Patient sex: F
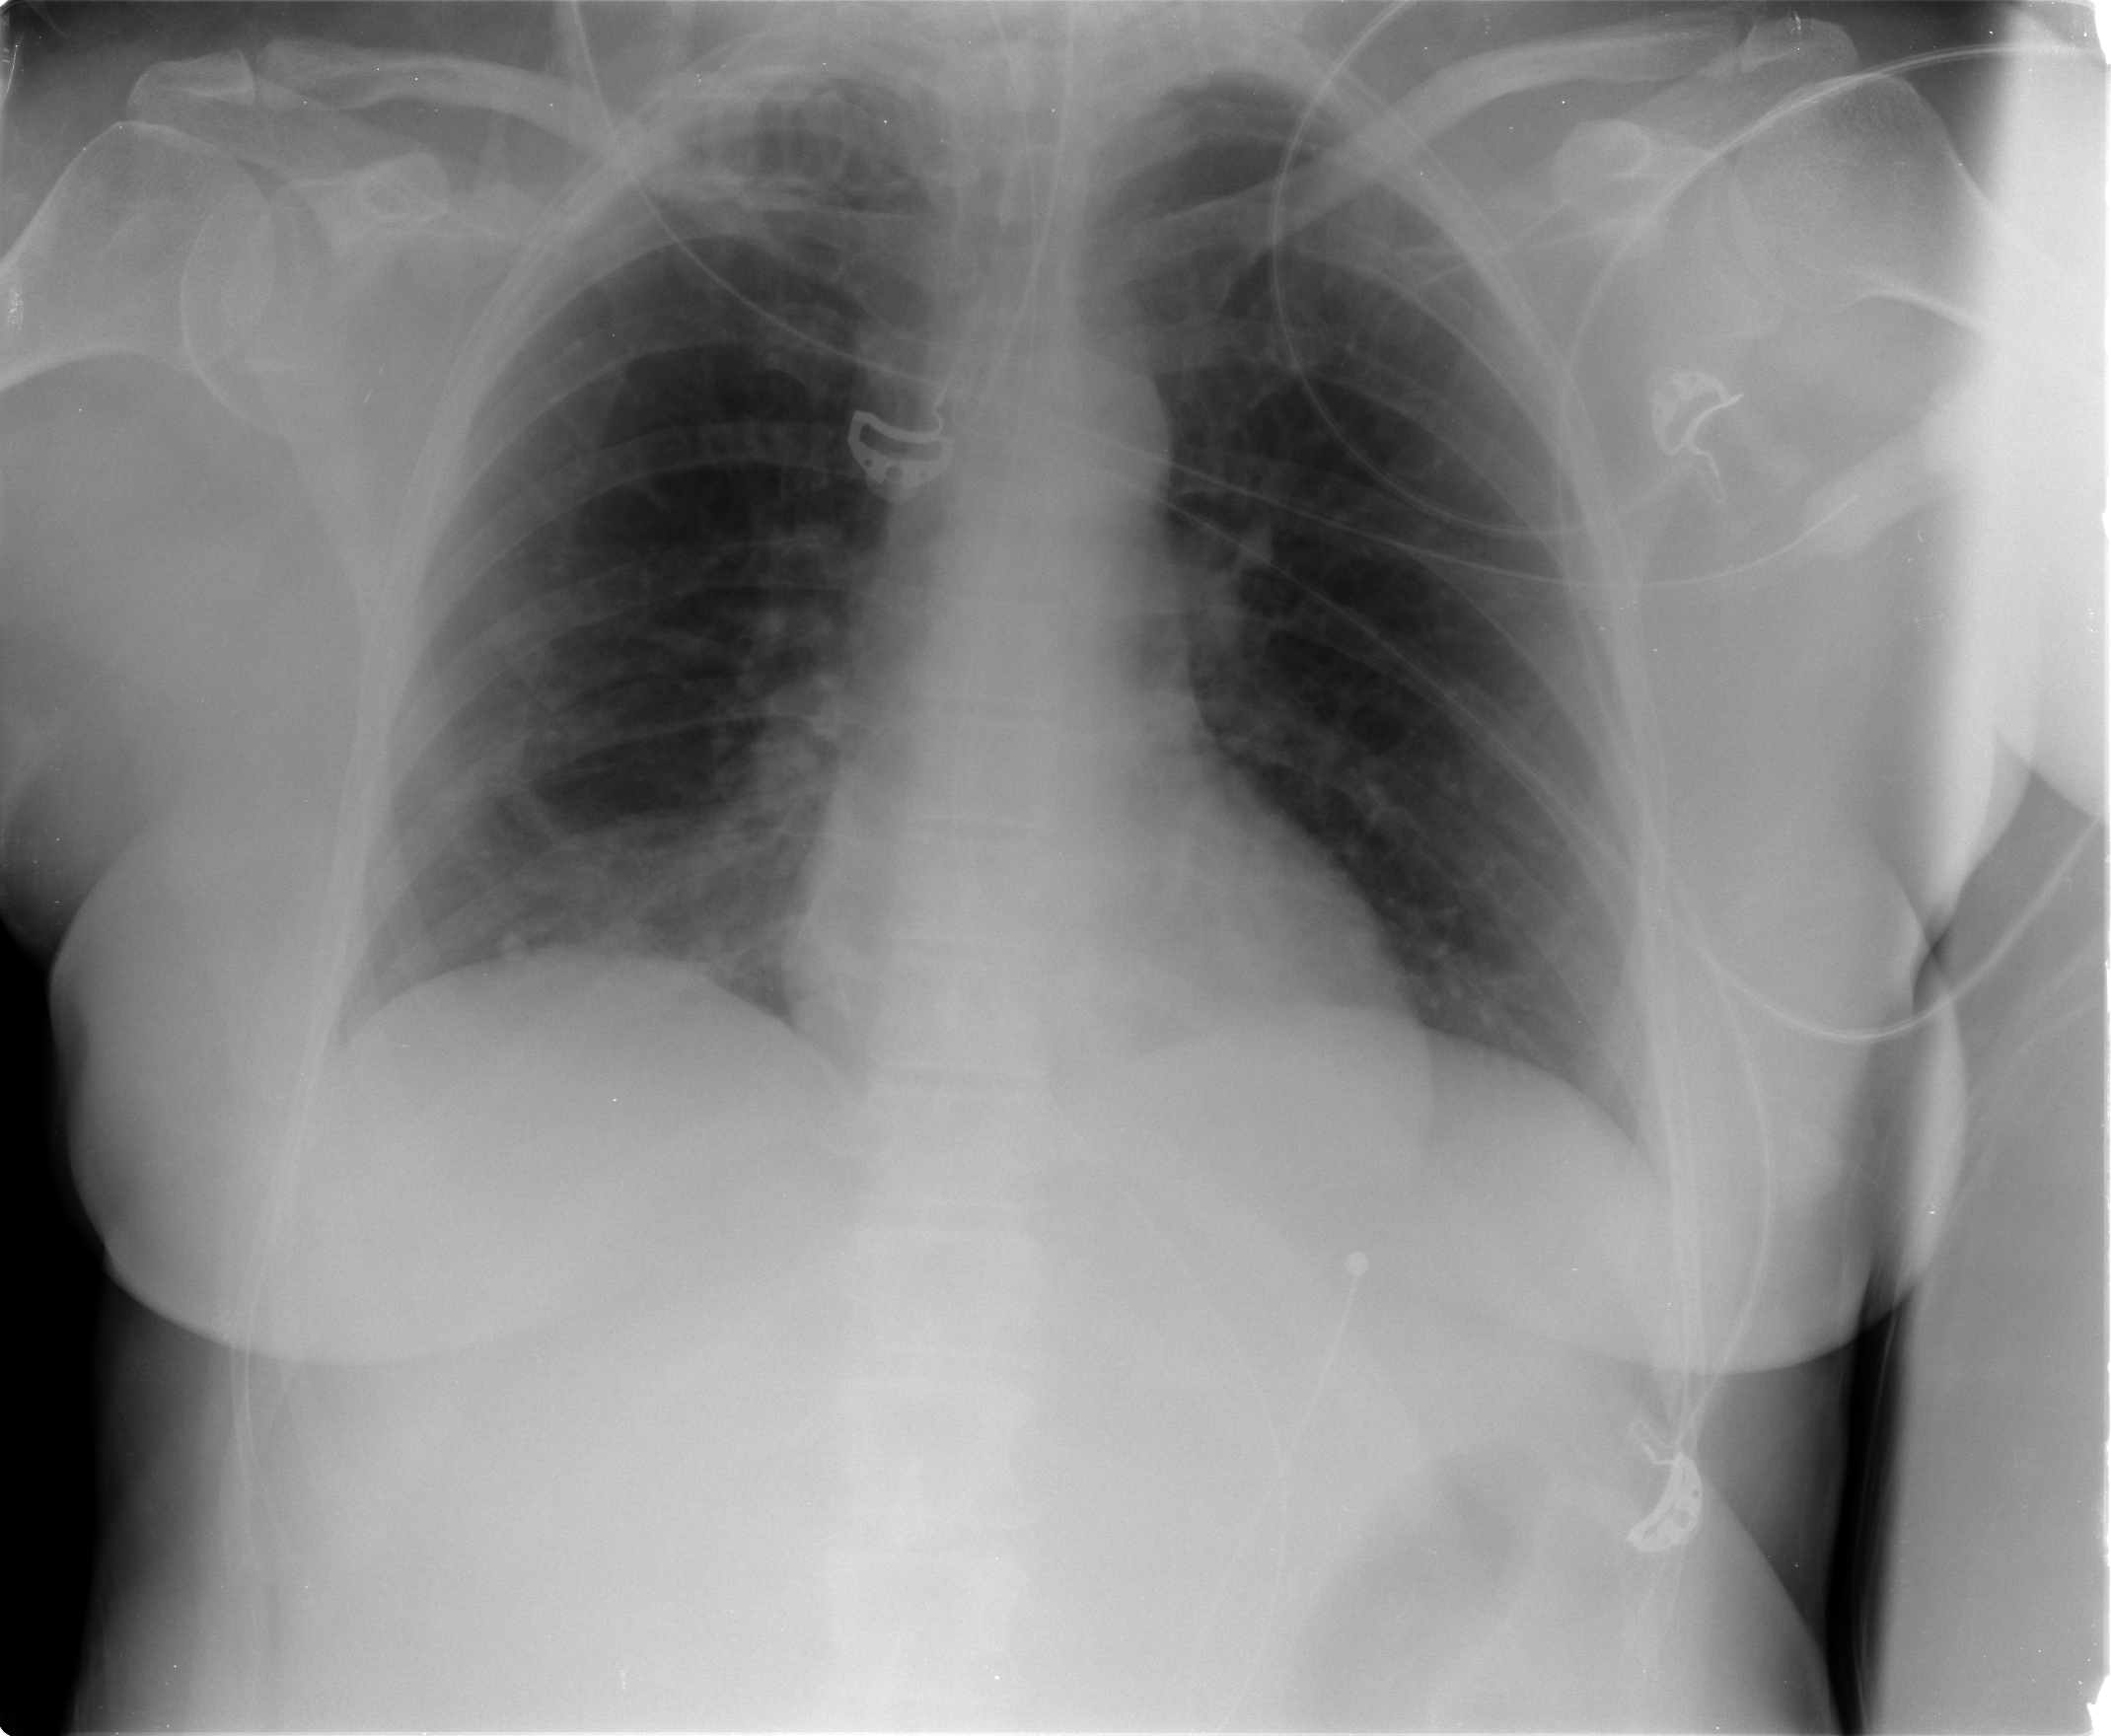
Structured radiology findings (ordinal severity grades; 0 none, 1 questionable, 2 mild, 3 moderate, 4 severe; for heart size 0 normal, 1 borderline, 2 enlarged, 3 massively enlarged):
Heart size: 0
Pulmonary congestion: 0
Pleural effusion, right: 2
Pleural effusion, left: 0
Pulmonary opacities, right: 2
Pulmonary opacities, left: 0
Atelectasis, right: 2
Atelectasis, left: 0